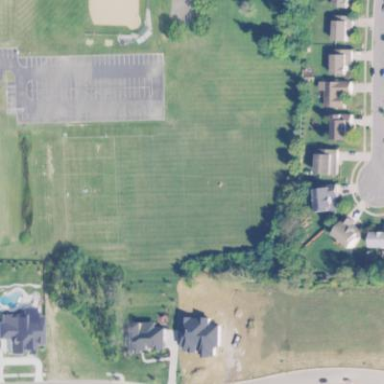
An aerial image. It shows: Lacrosse pitch for leisure land activities.